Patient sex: M
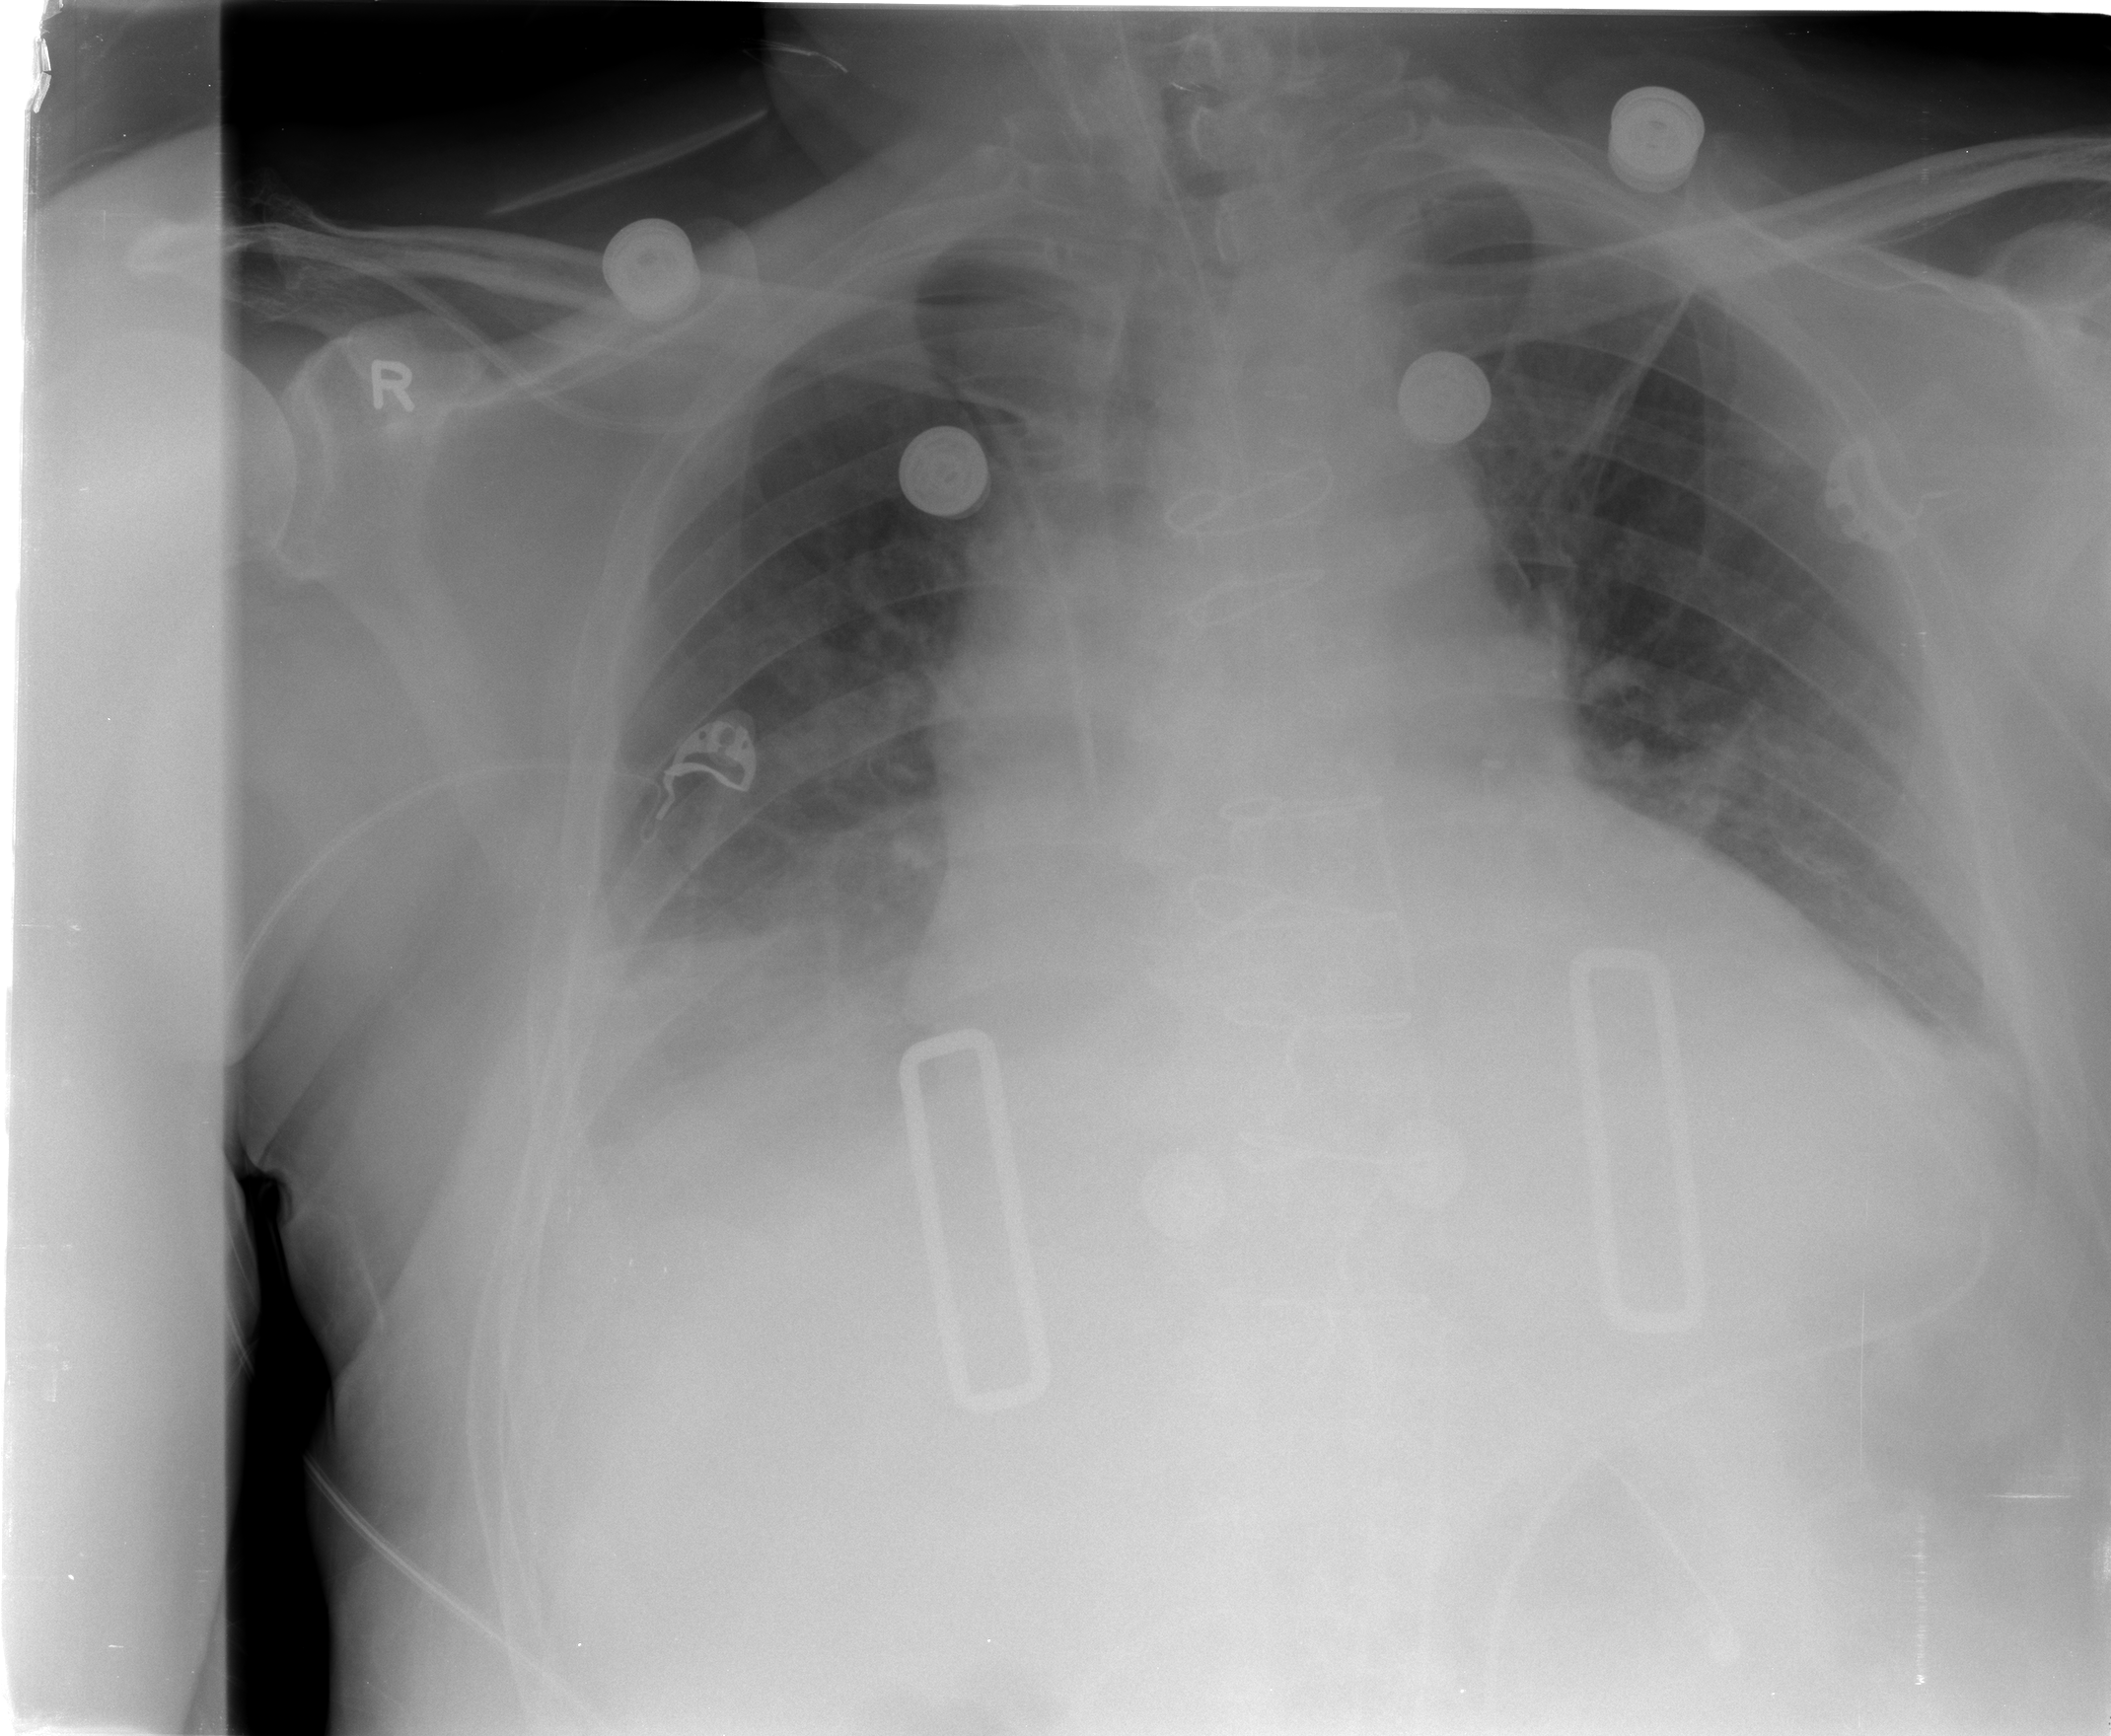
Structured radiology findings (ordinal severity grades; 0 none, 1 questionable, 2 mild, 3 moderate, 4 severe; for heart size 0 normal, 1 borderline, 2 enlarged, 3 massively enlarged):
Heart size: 2
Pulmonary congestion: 1
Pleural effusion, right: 2
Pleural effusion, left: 2
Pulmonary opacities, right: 0
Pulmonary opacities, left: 0
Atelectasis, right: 2
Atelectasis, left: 2